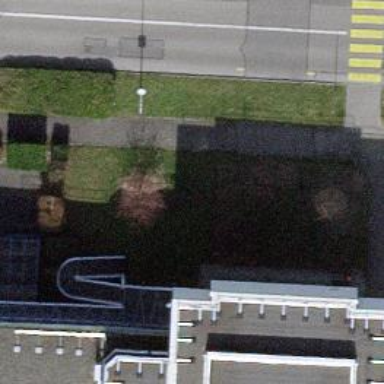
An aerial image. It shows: Bicycle parking area with anchor points.